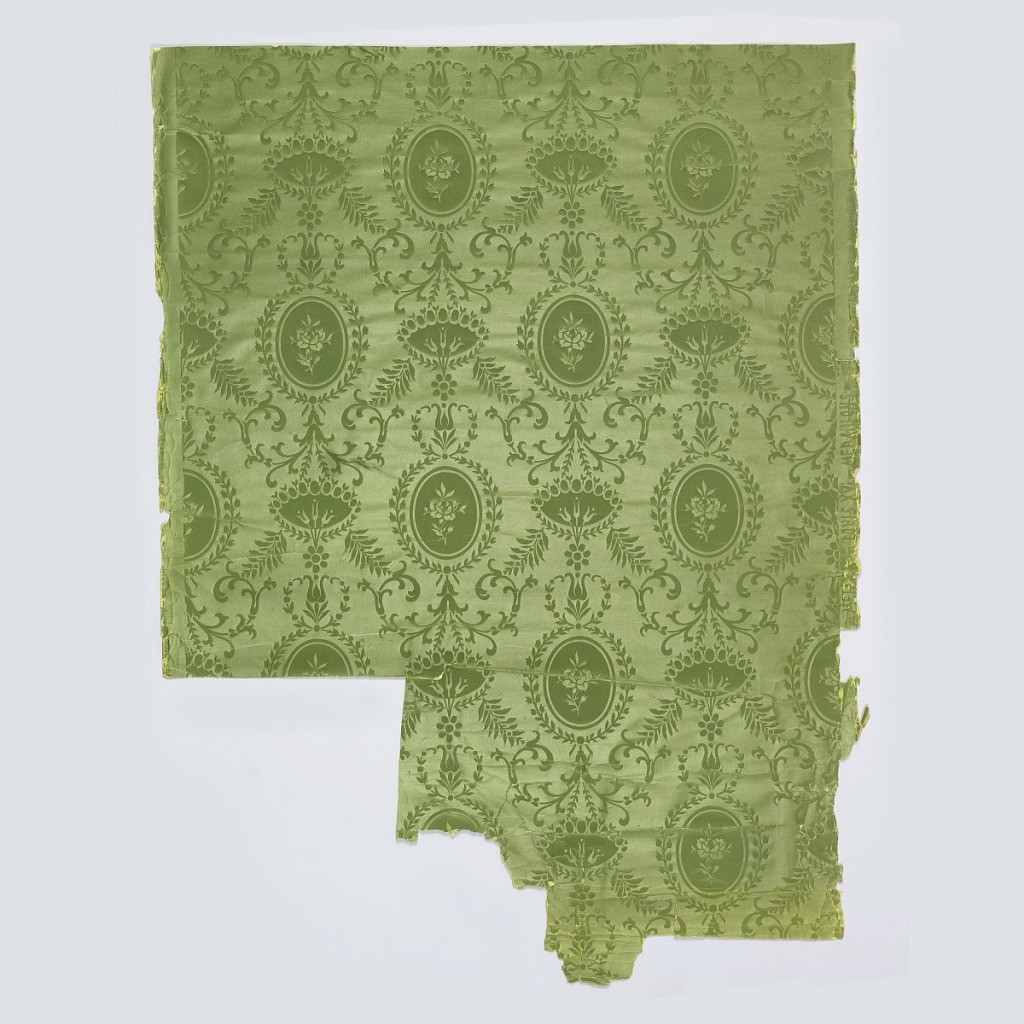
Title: Louis XVI Medallions
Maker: Metaxin
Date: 1875–1900
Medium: Block-printed paper
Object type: Sidewall
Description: Floral sprig in medallion within a wreath. Acanthus rinceaus around medallion forms diaper pattern. Printed in green on glossy, shimmery green ground. Damask design.